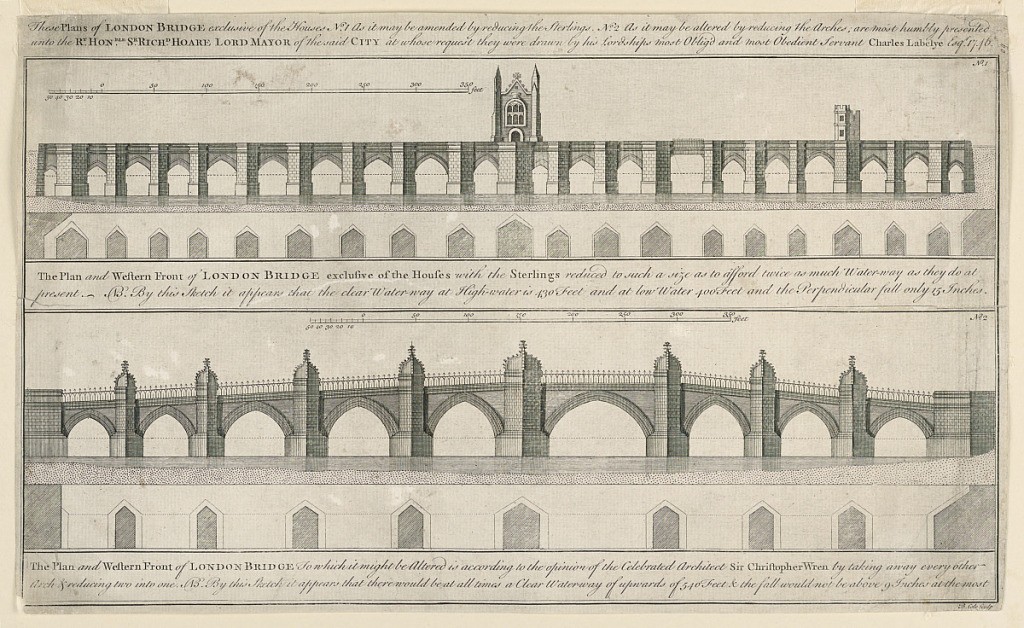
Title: Plans for the New London Bridge
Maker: Benjamin Cole, British, active ca. 1748 - 1775, died 1783
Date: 1746
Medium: Engraving on paper
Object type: Print
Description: Two schemes for a new London Bridge are shown in elevation and half grund plan. Views separated by three double lines of explanation, together with the date.